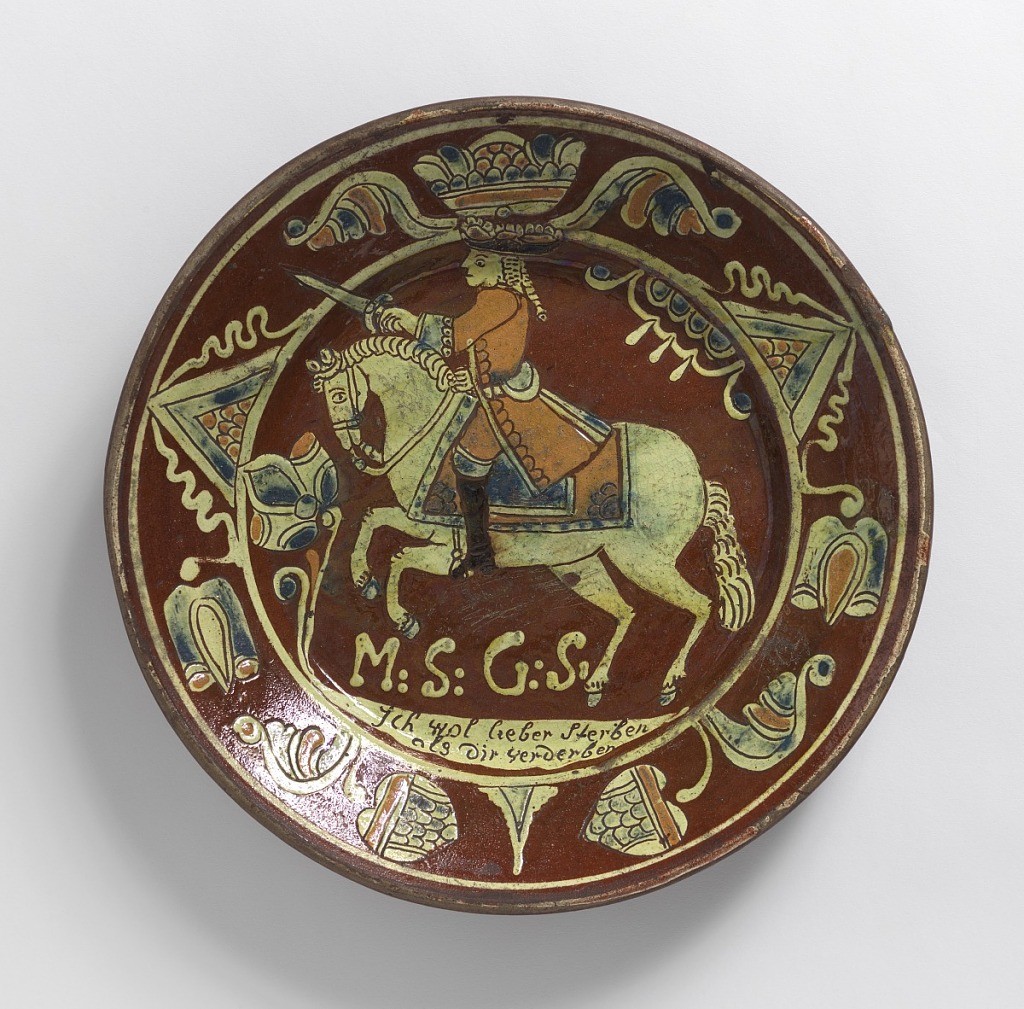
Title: Dish
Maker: Gerint Evers, German
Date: ca. 1790
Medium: Lead-glazed earthenware with sgraffito and slip decoration
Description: Deep circular dish. Incised slip decoration showing a horse and rider with sword charging to left. Symmetrical border. Pale green, sienna and blue on reddish-brown ground under a clear glaze.